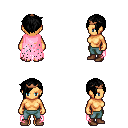
a pixel art fantasy rpg character, female body template, human, tanned skin, pink tattered cape, teal pants, black pixie cut hairstyle, bronze tiara, brown shoes, four views (front, back, left, right), 2x2 character sprite sheet, small pixel art, hard edges, no anti-aliasing